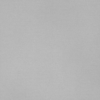
Label: dusty